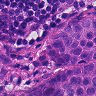
Metastatic tissue present: yes